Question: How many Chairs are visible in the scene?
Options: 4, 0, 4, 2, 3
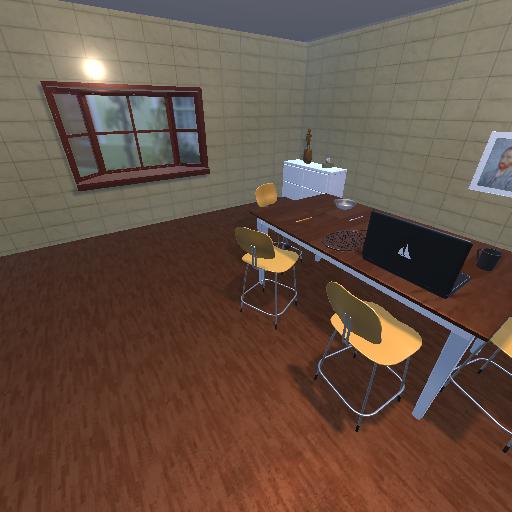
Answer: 4